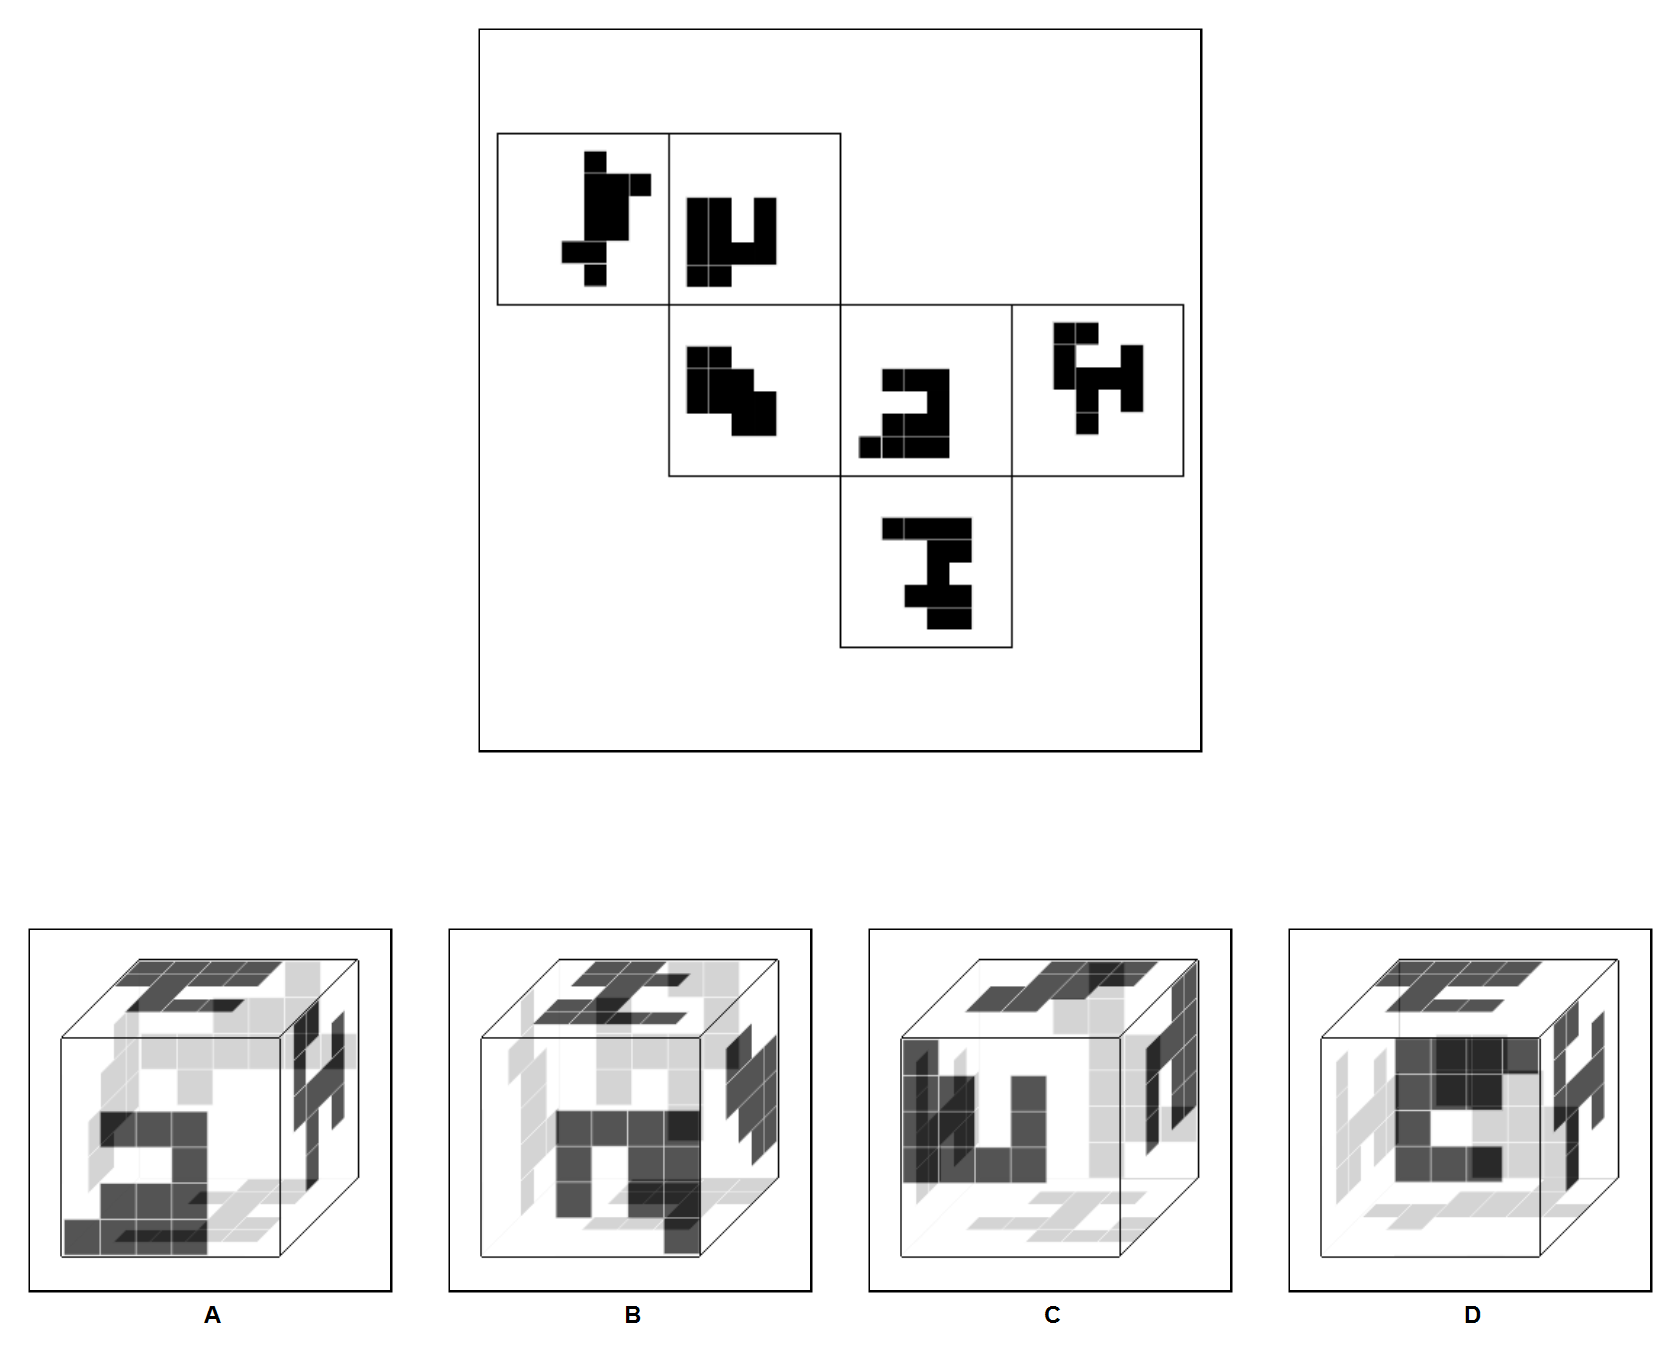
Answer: A